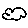
Label: cloud